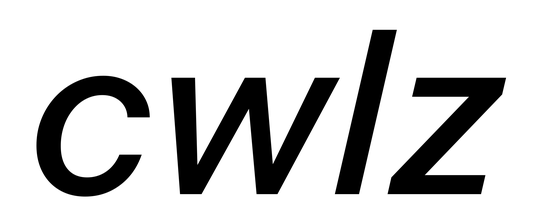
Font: InstrumentSans-Italic_Medium_Italic